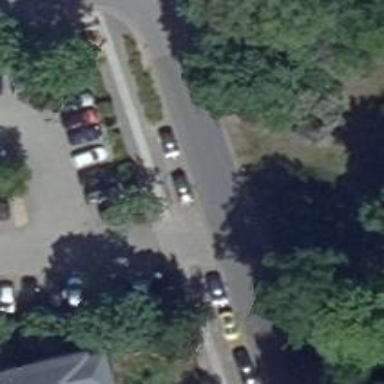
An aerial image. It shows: Parking entrance with surfaced area.